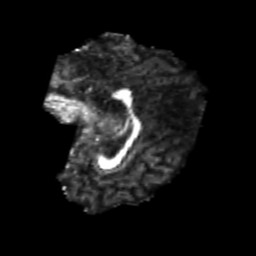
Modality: FA
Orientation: sagittal
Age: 20
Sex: female
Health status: healthy
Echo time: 0.074 s